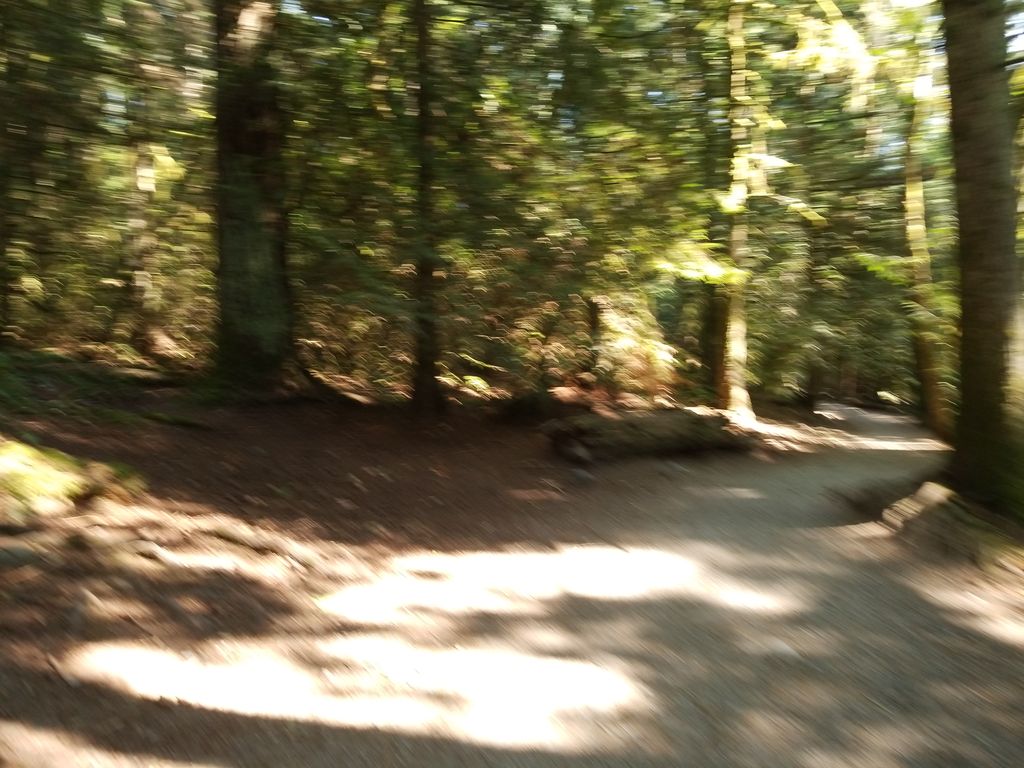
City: vancouver